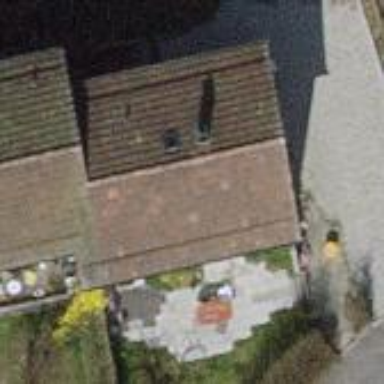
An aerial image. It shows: Semi-detached house with gabled roof.